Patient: sex M, age 33
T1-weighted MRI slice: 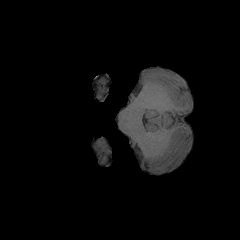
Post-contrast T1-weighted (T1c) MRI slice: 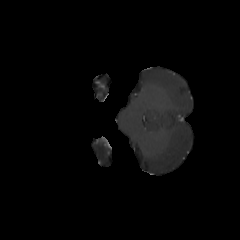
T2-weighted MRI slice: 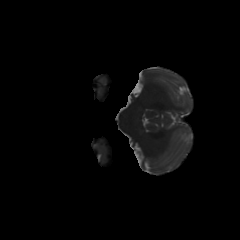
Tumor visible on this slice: no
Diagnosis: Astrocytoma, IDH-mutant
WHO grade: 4